Brain MRI, t2w sequence, axial 2D slice.
Patient: age 45, sex F, weight 90 kg, height 1.9 m
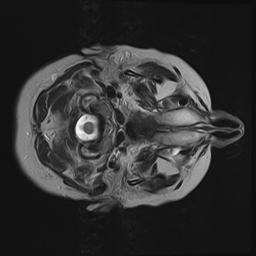